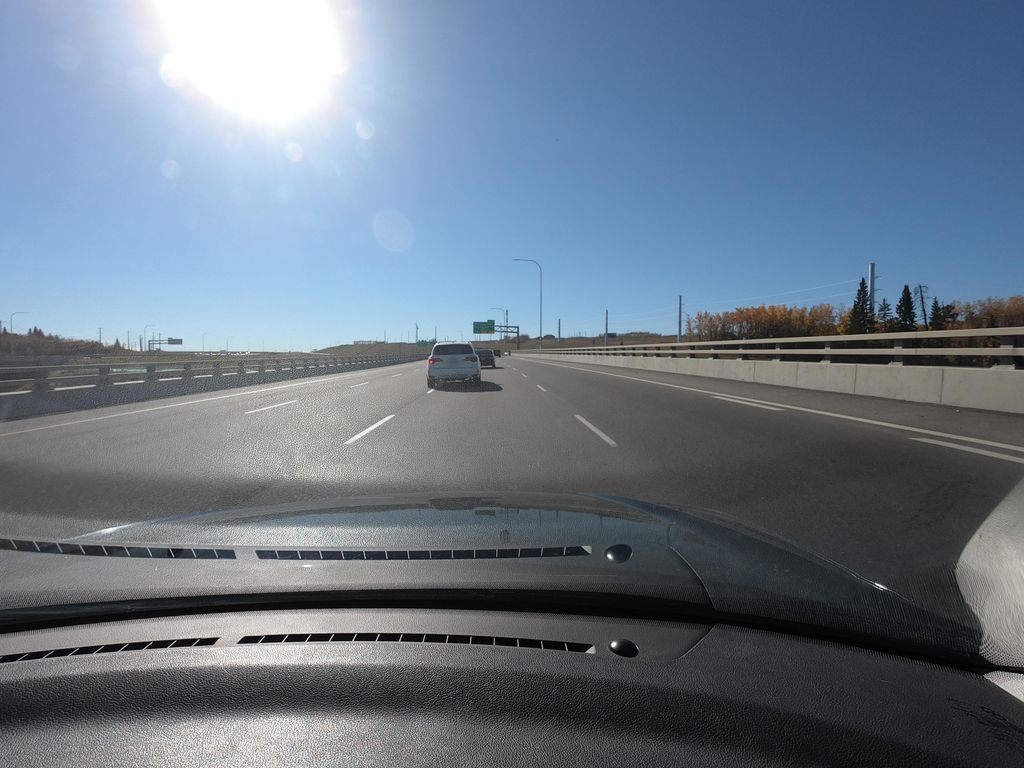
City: calgary